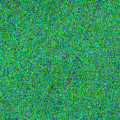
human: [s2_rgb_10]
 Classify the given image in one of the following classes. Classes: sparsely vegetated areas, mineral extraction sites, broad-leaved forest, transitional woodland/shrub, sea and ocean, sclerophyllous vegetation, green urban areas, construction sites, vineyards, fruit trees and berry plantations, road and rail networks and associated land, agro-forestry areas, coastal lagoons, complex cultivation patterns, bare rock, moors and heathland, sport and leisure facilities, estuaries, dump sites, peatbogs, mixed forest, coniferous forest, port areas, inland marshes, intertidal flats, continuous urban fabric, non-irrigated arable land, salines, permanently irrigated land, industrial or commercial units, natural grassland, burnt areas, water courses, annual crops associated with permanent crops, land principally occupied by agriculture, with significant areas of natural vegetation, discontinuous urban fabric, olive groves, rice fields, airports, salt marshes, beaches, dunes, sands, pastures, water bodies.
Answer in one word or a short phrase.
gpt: sea and ocean